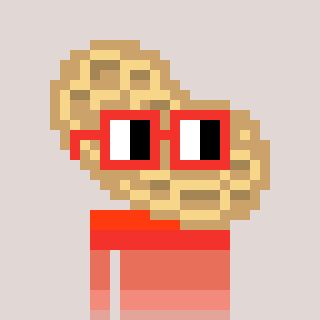
a pixel art character with square red glasses, a peanut-shaped head and a red-colored body on a warm background